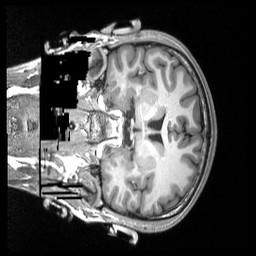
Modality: T1w
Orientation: coronal
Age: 18
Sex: male
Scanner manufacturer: siemens
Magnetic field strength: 3 T
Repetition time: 2.3 s
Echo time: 0.00298 s